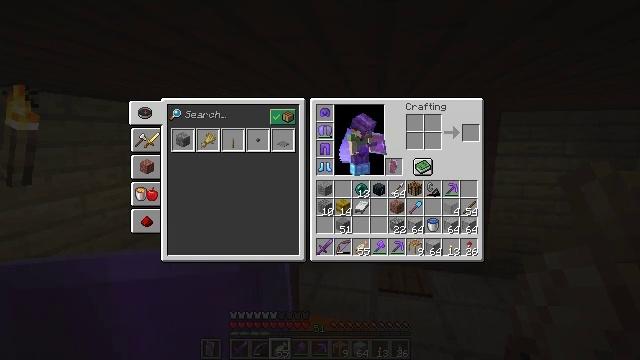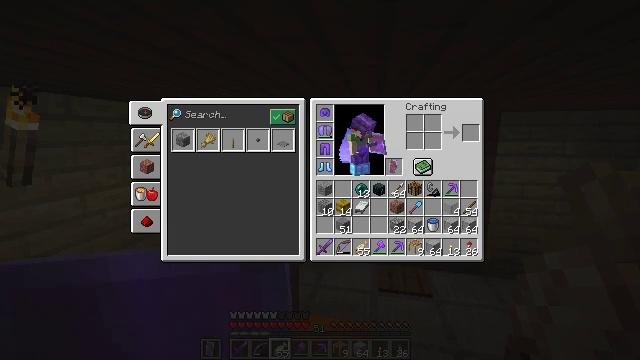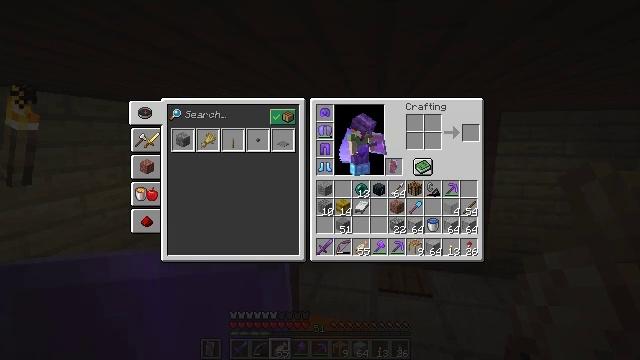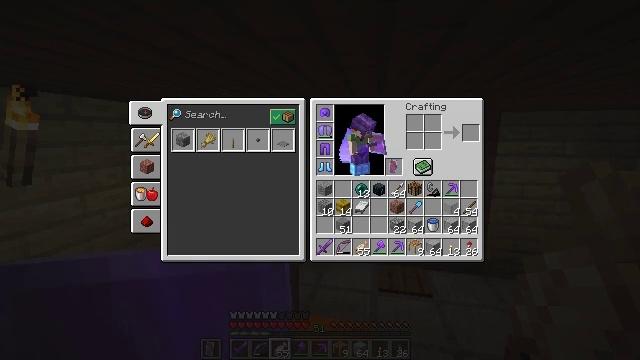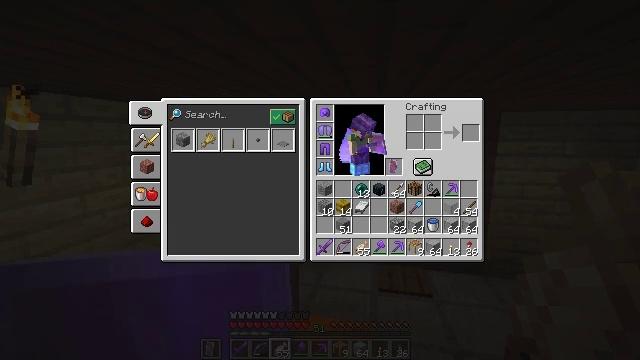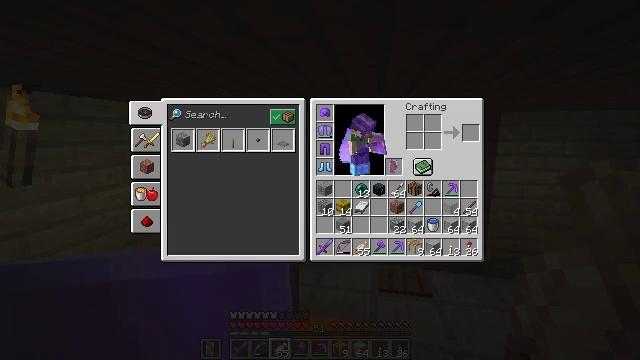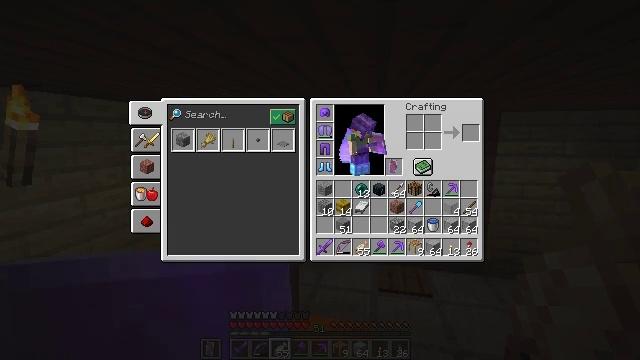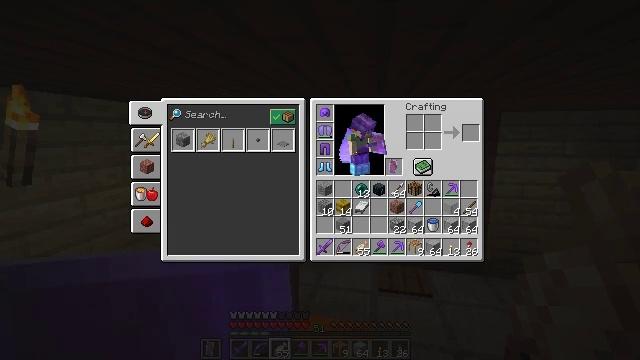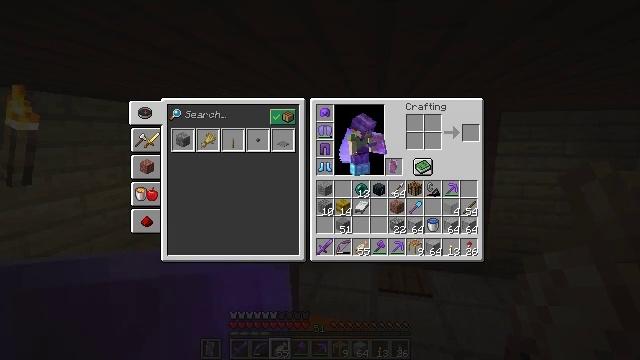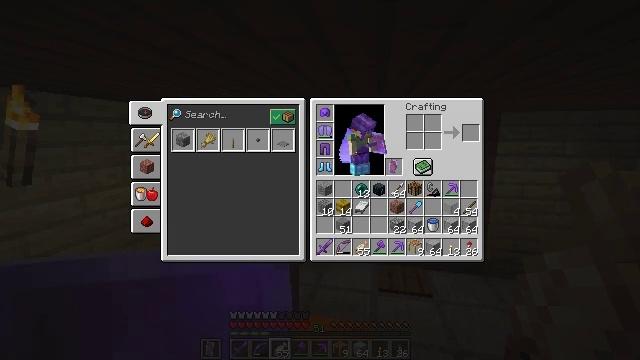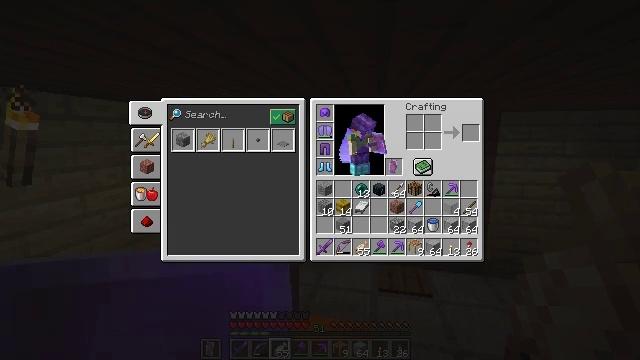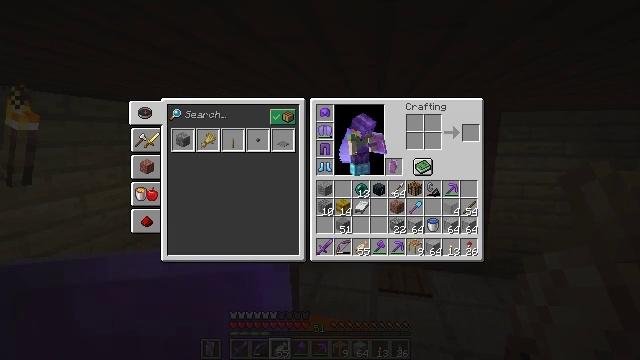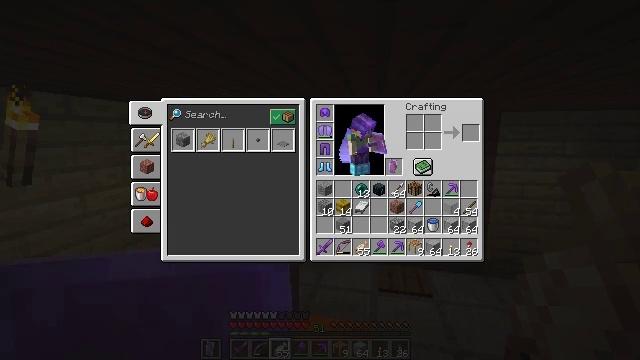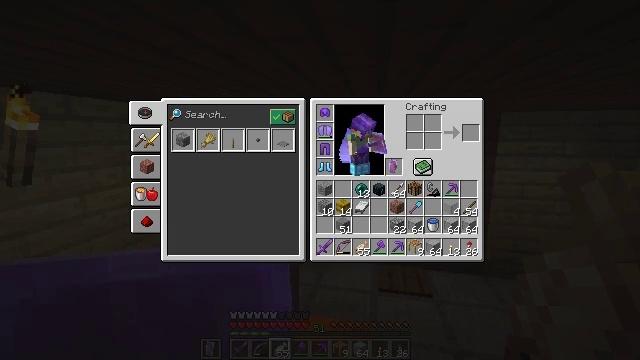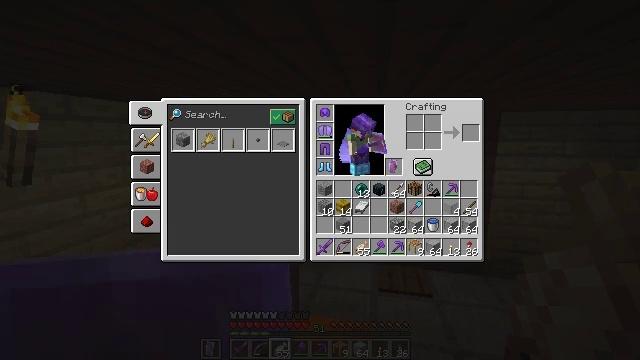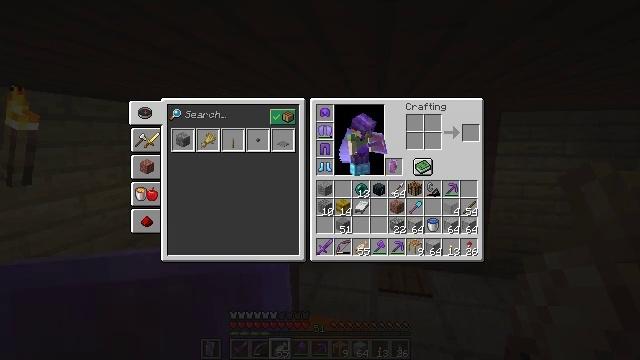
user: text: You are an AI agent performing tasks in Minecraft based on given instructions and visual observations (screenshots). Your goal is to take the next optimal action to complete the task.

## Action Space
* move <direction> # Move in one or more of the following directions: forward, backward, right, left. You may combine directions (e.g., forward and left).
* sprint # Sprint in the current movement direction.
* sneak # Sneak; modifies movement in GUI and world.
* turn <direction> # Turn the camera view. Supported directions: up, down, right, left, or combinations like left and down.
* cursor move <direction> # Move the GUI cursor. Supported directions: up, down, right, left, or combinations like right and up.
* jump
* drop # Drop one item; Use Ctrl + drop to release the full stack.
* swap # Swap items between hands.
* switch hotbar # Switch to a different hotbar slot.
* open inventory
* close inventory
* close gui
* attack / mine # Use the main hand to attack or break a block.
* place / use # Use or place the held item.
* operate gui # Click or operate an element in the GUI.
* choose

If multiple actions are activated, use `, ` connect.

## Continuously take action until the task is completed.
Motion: motion action
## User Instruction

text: Craft several smooth stone slab on the crafting table.
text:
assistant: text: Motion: no_op
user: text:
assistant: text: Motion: no_op
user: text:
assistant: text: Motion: no_op
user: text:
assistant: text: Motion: no_op
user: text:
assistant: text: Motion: no_op
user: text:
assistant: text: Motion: no_op
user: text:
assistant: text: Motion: no_op
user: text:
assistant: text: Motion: no_op
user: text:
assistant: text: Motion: no_op
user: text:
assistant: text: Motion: no_op
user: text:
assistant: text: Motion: no_op
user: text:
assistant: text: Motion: no_op
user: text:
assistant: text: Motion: no_op
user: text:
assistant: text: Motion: no_op
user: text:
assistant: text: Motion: no_op
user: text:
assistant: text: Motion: no_op
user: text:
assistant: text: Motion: no_op
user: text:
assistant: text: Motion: no_op
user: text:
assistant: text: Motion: no_op
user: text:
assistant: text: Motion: no_op
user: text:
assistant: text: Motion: no_op
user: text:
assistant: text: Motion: no_op
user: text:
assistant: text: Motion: no_op
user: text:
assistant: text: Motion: close gui
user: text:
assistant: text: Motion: no_op
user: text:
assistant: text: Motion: no_op
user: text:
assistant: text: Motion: no_op
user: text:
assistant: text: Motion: no_op
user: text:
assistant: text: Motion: turn right and up
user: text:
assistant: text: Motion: turn right and down